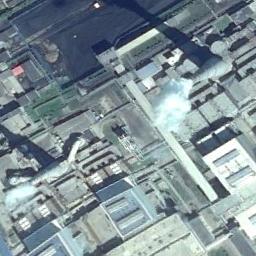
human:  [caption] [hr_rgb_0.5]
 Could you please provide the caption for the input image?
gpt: Here are three thermal power stations, two of which are emitting smoke .

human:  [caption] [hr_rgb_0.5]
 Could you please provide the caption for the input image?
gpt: The thermal power station is next to some buildings with white mist above .

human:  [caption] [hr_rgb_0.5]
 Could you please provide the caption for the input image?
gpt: There are many buildings of different shapes next to the thermal power station .

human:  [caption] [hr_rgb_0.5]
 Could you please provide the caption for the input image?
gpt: In the thermal power plant there are neatly planned plants and equipment, two chimneys emit smoke, one cooling tower emits steam, and there is a coal yard .

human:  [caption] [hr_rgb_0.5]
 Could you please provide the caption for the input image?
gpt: There are some buildings and pipelines on the thermal power station .